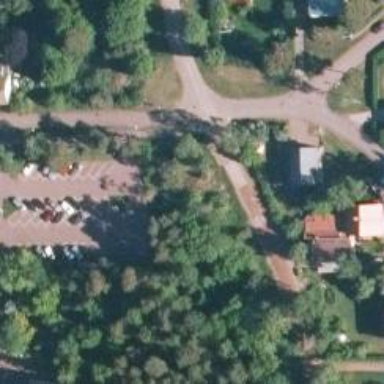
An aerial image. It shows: Asphalt road in residential area.